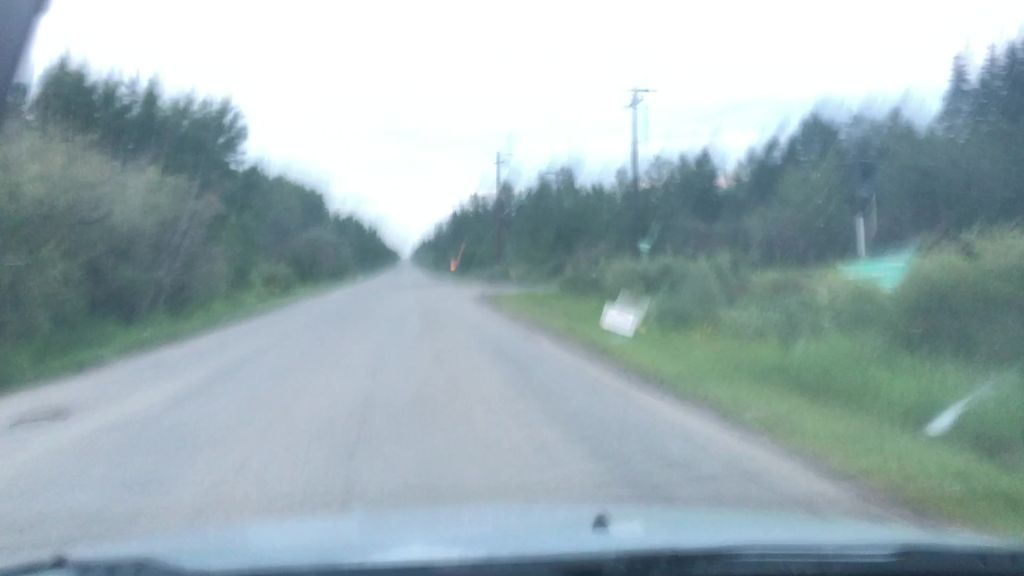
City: edmonton